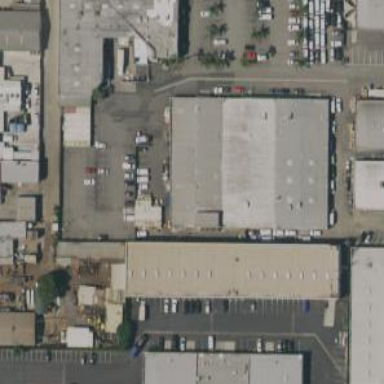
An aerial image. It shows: Industrial building.